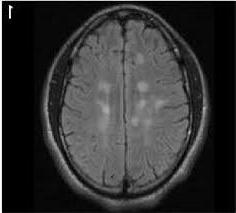
Label: notumor